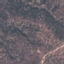
Land use / land cover: HerbaceousVegetation